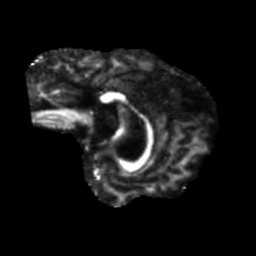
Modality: FA
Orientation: sagittal
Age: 63
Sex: female
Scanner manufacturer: siemens
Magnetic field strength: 3 T
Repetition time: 5.47 s
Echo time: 0.0854 s